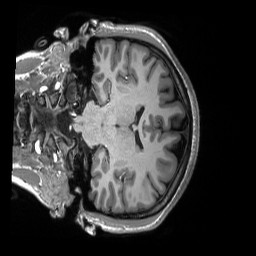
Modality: T1w
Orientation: coronal
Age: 20
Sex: female
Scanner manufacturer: siemens
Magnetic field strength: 3 T
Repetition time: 2.3 s
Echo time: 0.00298 s